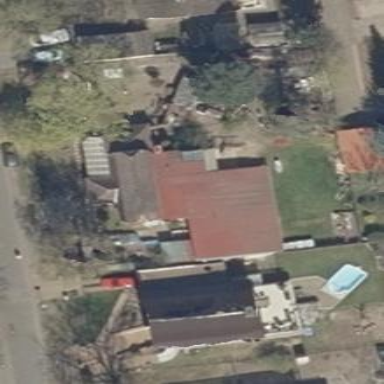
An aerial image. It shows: House with half-hipped roof shape.